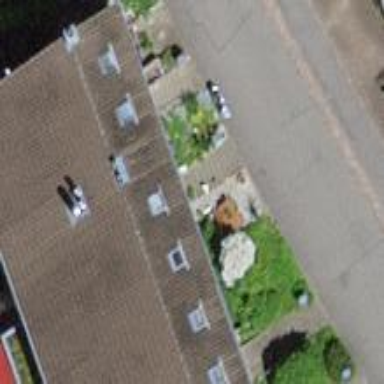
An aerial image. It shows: Simple house.